Question: Currently I am able to Save Active Sheet as a new Hard Coded Worksheet name by using this code:
'''
Sub SaveSheet()
Dim FName As String
ActiveSheet.Copy
With ActiveSheet.UsedRange
.Copy
.PasteSpecial xlValues
.PasteSpecial xlFormats
End With
Application.CutCopyMode = False
FName = "C:\Users\somebody\Documents\TestSheet" & Format(Range("E19"), "mmm-d-yyyy") & ".xlsm"
ActiveWorkbook.SaveAs Filename:=FName, _
FileFormat:=xlOpenXMLWorkbookMacroEnabled
End Sub
'''
As you can see the new worksheet will store as 'TestSheet.slxm' at the directory now instead of hardcoding the name I have a 'UserForm1' which looks like :

and has been populated as:
'''
Private Sub UserForm_Initialize()
With ComboBox1
.AddItem "Region 1"
.AddItem "Region 2"
.AddItem "Region 3"
.AddItem "Region 4"
.AddItem "Region 4"
End With
End Sub
'''
Now cab you please let me know how I can get the name of selected Item(Region) and add to the : FName instead of that hard coded name (Testsheet)
Thanks
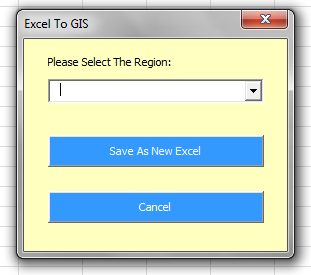
Answer: Put this in the click event of the command button. Something like this.
'''
Private Sub CommandButton1_Click()
Dim FName As String
ActiveSheet.Copy
With ActiveSheet.UsedRange
.Copy
.PasteSpecial xlValues
.PasteSpecial xlFormats
End With
If ComboBox1.ListIndex < 0 Then Exit Sub
FName = "C:\Users\somebody\Documents\" & _
ComboBox1.Value & _
Format(Range("E19"), "mmm-d-yyyy") & ".xlsm"
ActiveWorkbook.SaveAs Filename:=FName, _
FileFormat:=xlOpenXMLWorkbookMacroEnabled
End Sub
'''